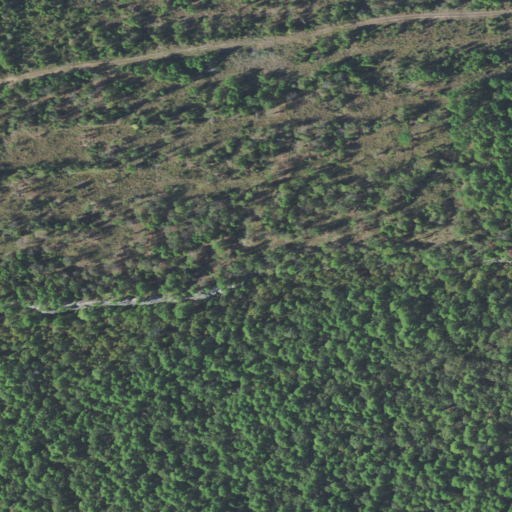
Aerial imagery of ridge(s) in Oklahoma named Red Oak Ridge containing shrub, mixed forest, evergreen forest, deciduous forest, and grassland